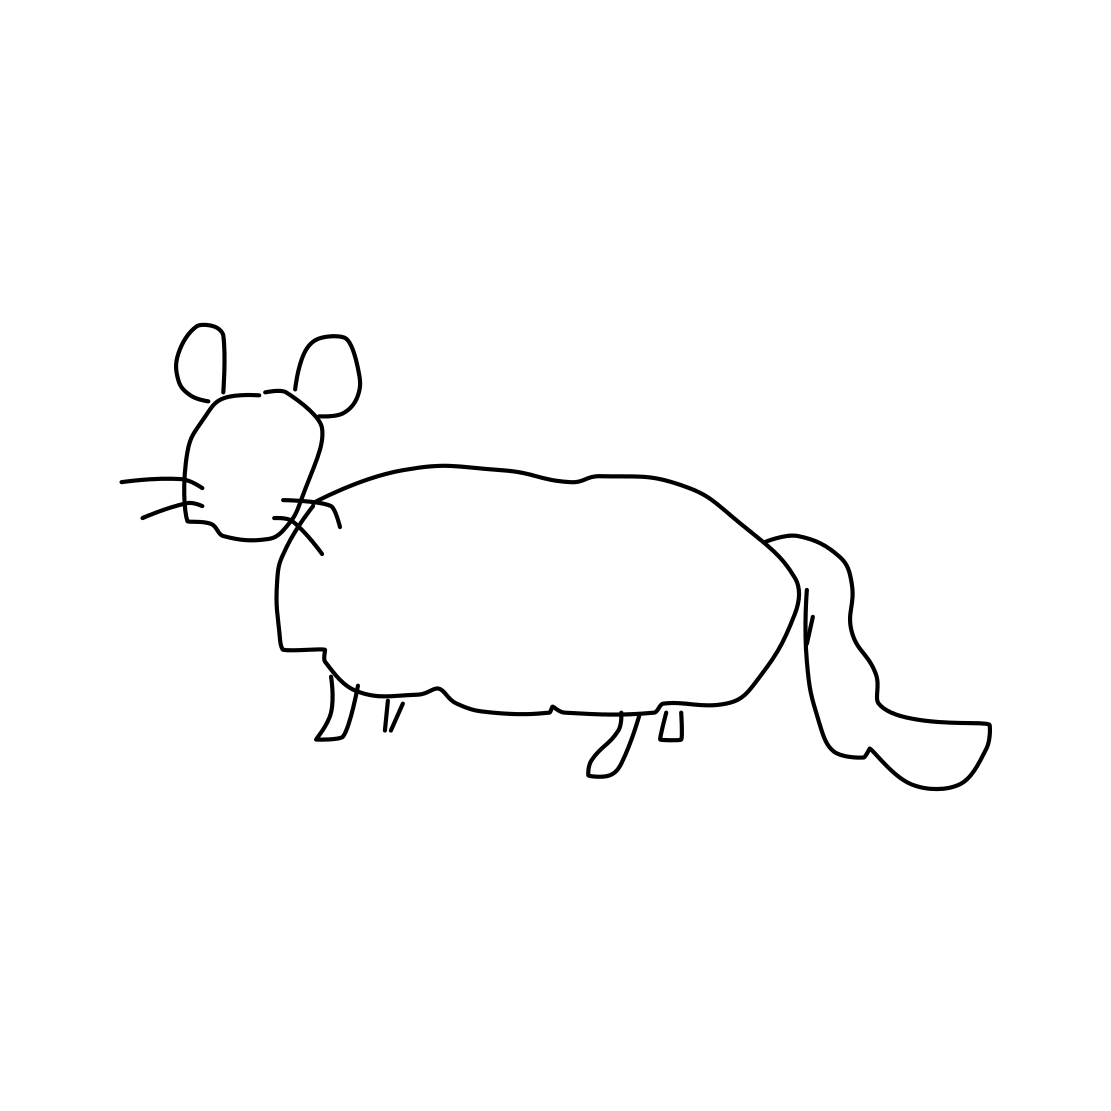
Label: cat